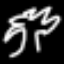
Label: palm tree